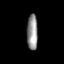
Tissue: lung
Cell type: Fibroblasts
Senescence score: 0.6015
Nuclear area (px): 389
Mean DAPI intensity: 141.599